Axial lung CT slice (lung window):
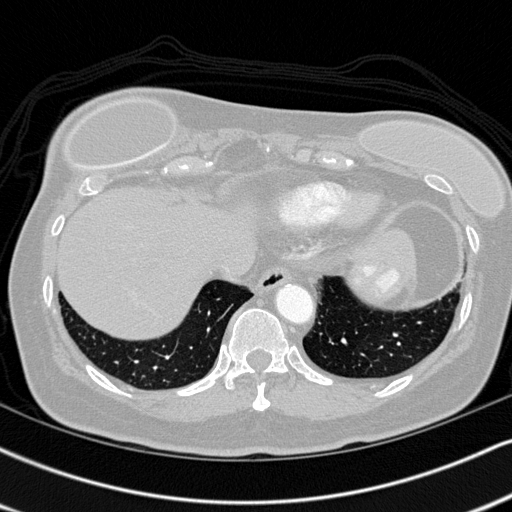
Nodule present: no